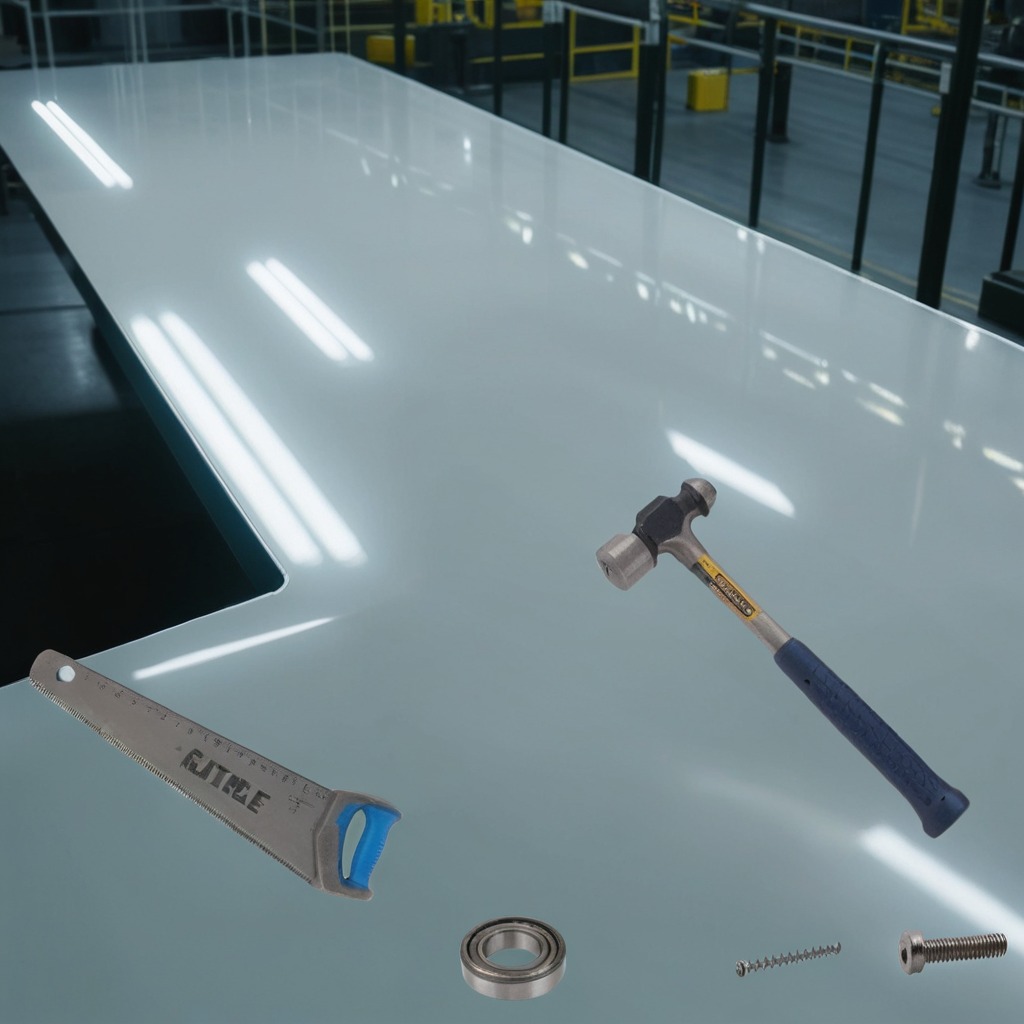
A ball bearing, a hammer, a machine screw, a coiled metal spring, and a handheld metal saw are lying on the high-gloss table.